Question: For example, like this rectangle marker

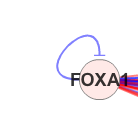
Answer: Use the '<marker>' element in a '<def>'. You can then add markers at the start and end by referring to its id with 'marker-start="url(#id)"' (or use marker-mid or marker-end). You can define whatever shape you like within the marker tag. The example below is just a vertical line as in your example.
'''
<defs>
<marker id="marker-bar"
refX="0" refY="5"
markerHeight="20"
markerWidth="20"
viewBox="0 0 10 10"
orient="auto"
markerUnits="strokeWidth">
<path stroke="#111" d="M0 0 v10"/>
</marker>
</defs>
<path stroke="#111" fill="none"
d="M152,172 C62,174 190,28 192,122"
marker-end="url(#marker-bar)"/>
'''